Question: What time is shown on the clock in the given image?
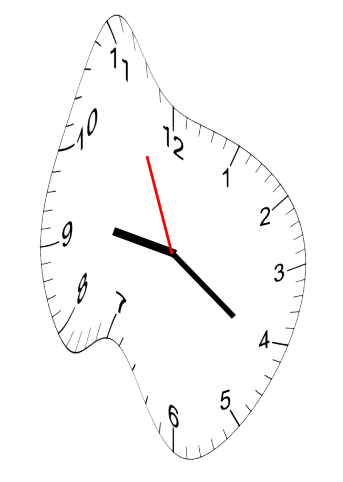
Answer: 09:20:56